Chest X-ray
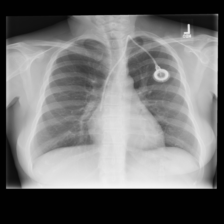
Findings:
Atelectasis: negative
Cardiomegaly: negative
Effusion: negative
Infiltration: negative
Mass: negative
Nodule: negative
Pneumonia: negative
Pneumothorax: negative
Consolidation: negative
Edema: negative
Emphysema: negative
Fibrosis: negative
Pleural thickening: negative
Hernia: negative